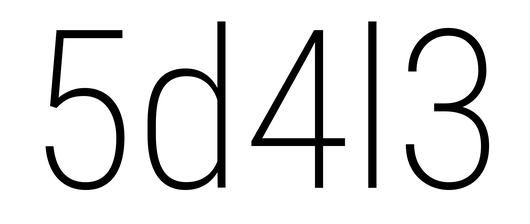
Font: Roboto_Condensed_ExtraLight